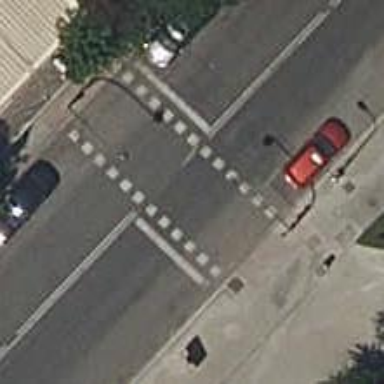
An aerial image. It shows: Road with traffic signals controlling the flow of traffic.